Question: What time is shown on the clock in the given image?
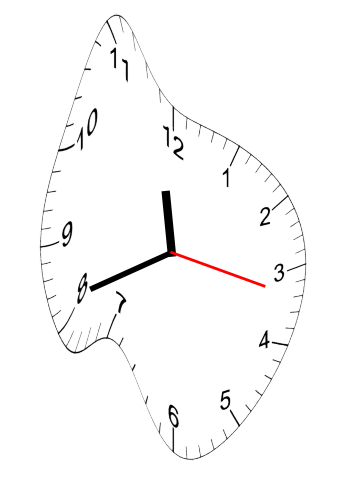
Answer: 11:41:17